五年级 · 立体几何学
一种帆布收纳箱的形状是长方体，为了让收纳箱稳固，里面配了一个与收纳箱长、宽、高完全相同的金属支架，如下图。

①这个收纳箱的容积是多少立方分米？（帆布厚度忽略不计）

(2)焊制收纳箱内的金属支架需要多少分米的金属条?
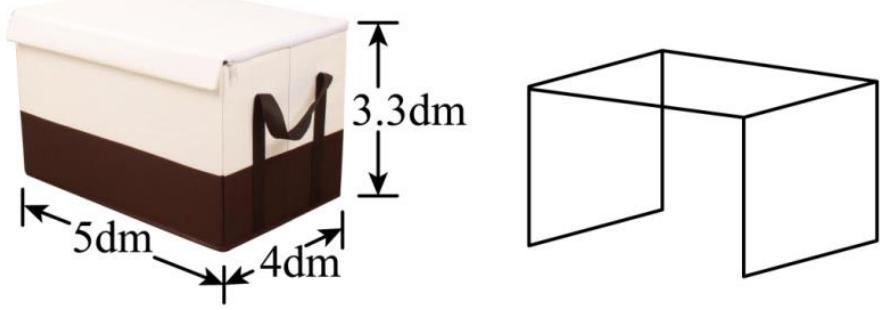
答案: 解(1)66 立方分米

(2)39.2 分米

【分析】(1)根据长方体体积 $=$ 长 $\times$ 宽 $\times$ 高, 求出容积即可;

(2)观察可知, 金属支架 $=$ 长 $\times 2+$ 宽 $\times 4+$ 高 $\times 4$, 据此列式解答。

【详解】(1) $5 \times 4 \times 3.3=66$ （立方分米）

答：这个收纳箱的容积是 66 立方分米。

(2) $5 \times 2+4 \times 4+3.3 \times 4$

$=10+16+13.2$

$=39.2$ （分米）
答：焊制收纳箱内的金属支架需要 39.2 分米的金属条。

【点睛】关键是熟悉长方体特征, 看懂示意图, 掌握长方体体积公式。